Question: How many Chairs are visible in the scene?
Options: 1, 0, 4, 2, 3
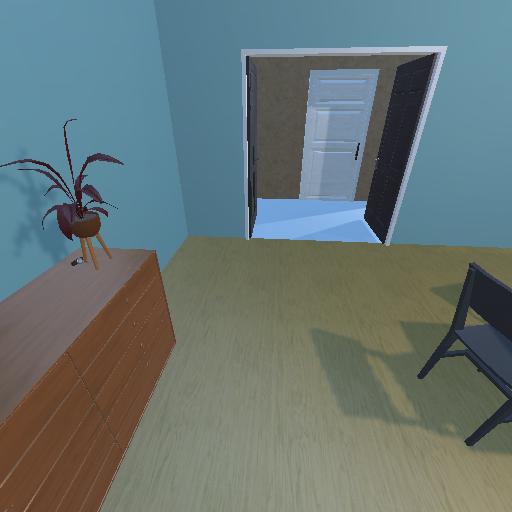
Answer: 1